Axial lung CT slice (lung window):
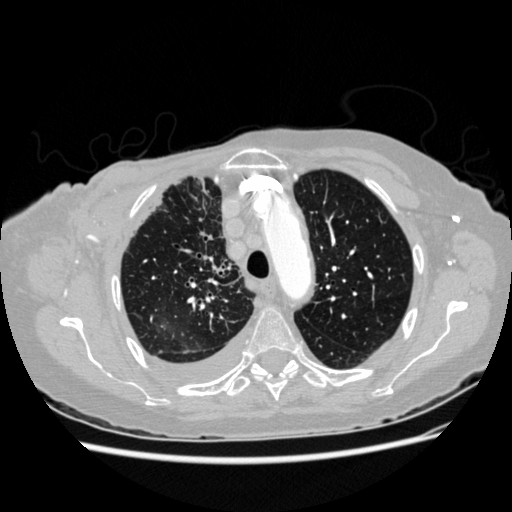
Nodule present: no